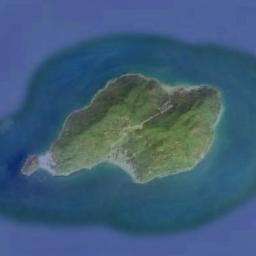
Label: island